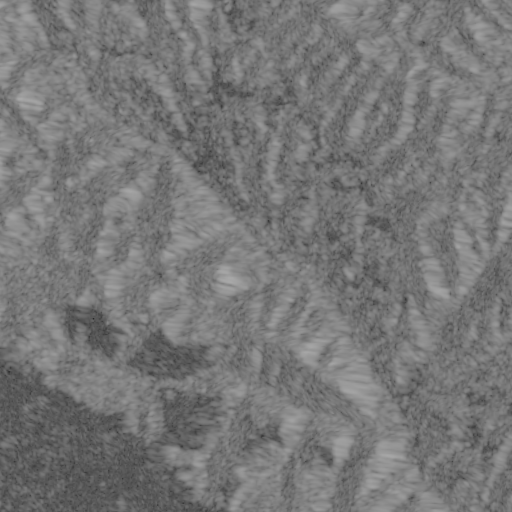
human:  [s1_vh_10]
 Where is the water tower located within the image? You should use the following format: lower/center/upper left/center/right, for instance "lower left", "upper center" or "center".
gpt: The water tower is located in the upper left of the image.
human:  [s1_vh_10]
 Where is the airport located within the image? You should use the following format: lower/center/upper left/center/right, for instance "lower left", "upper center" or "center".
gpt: There is no airport in the image.

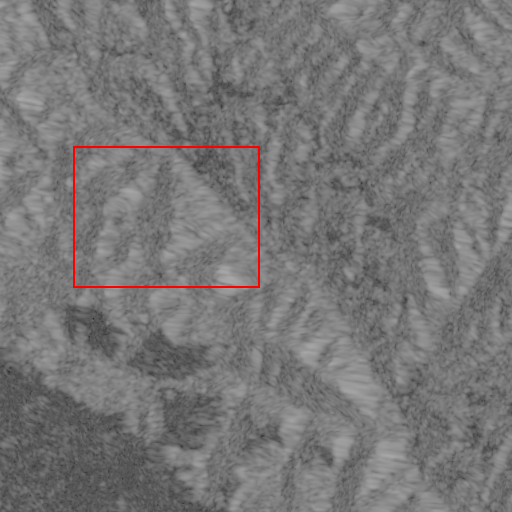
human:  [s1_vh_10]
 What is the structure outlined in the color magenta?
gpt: There is no magenta outline.
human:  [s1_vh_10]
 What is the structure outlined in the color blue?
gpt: There is no structure outlined in blue.